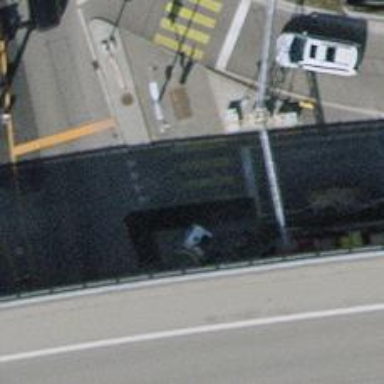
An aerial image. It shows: Road with traffic signals at crossing.